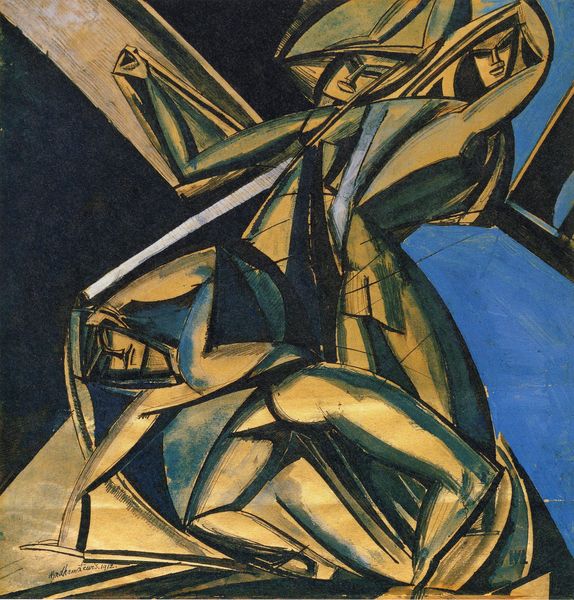
Titel: The Dancers, Die Tänzer
Künstler: Percy Wyndham Lewis
Standort: Manchester
Institution: City Art Galleries
Schlagwörter: blau, himmel, körper, mann, nackt, schatten, frauen, grün, komposition, kubismus, menschen, bewegung, braun, frau, licht, schwarz, weiss, beige, expressionismus, tanz, arme, gesicht, drei, kontrast, beine, bein, moderne, hart, abstrakt, farben, flächen, modern, farbe, formen, linien, primitivismus, ausdruck, figuren, kraft, balken, abstrahiert, futurismus, expressionistisch, linie, schraffur, geometrisch, technisch, verzerrt, straffur, geischt, kantig, gesichte, farbige flächen, verschelzung